Question: First a picture of how the app is set up:

Each time the user hits the "Add Character" another Character box will show up, they are custom controls.
What I am lost on how to do is gather all the inputs from all the Character boxes when I hit the save button.
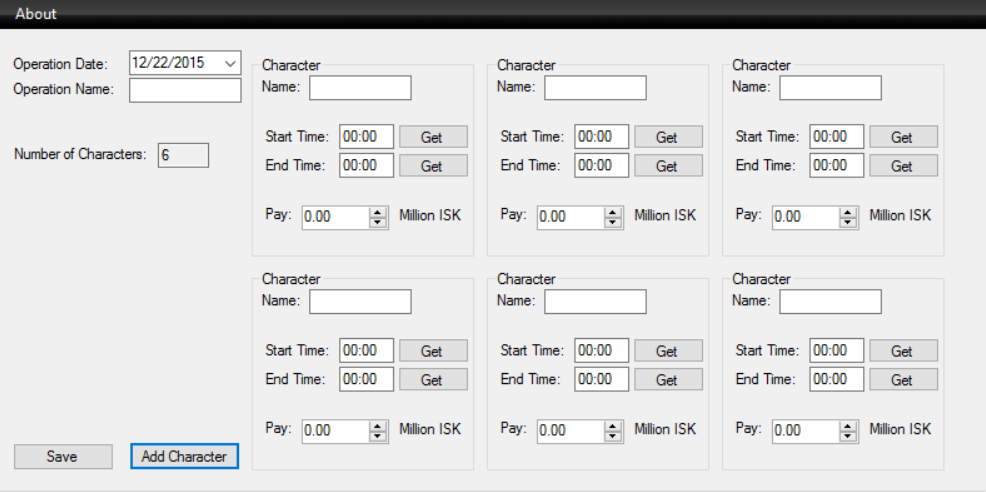
Answer: Using 'Controls' Property of the 'FlowLayoutPanel' will help you to do the trick.
Edit: since your structure is 'CharacterControl' inside the 'FlowLayoutPanel' and everything else inside the 'CharacterControl', you can do it like this
'''
foreach (CharacterControl charControl in flow1.Controls) {
//do something with control
//cast Control to the correct control type by using its Name property whenever necessary
//collect all the Text/value in the control here!, save it afterwards!
}
'''